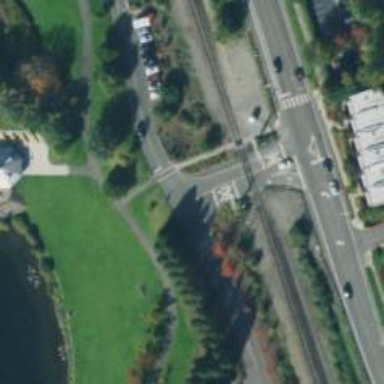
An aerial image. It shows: Level crossing with lights and saltire.